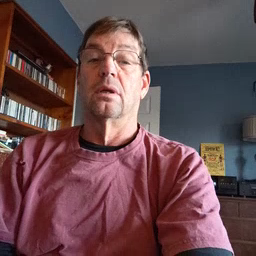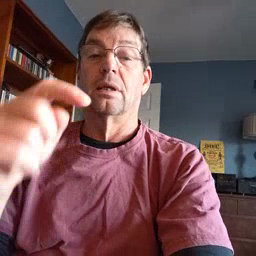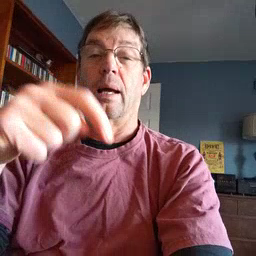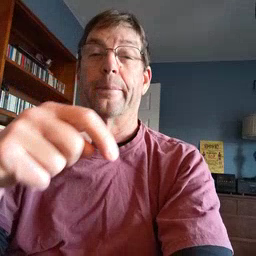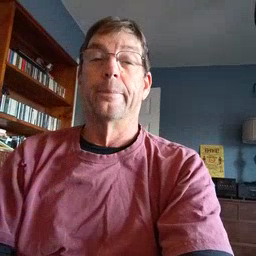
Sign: time